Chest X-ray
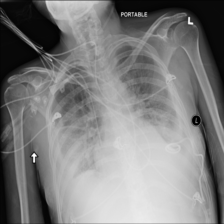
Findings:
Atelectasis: negative
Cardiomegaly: negative
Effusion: positive
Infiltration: negative
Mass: negative
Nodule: negative
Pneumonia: negative
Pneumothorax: negative
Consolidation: negative
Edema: negative
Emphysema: negative
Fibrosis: negative
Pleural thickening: negative
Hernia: negative